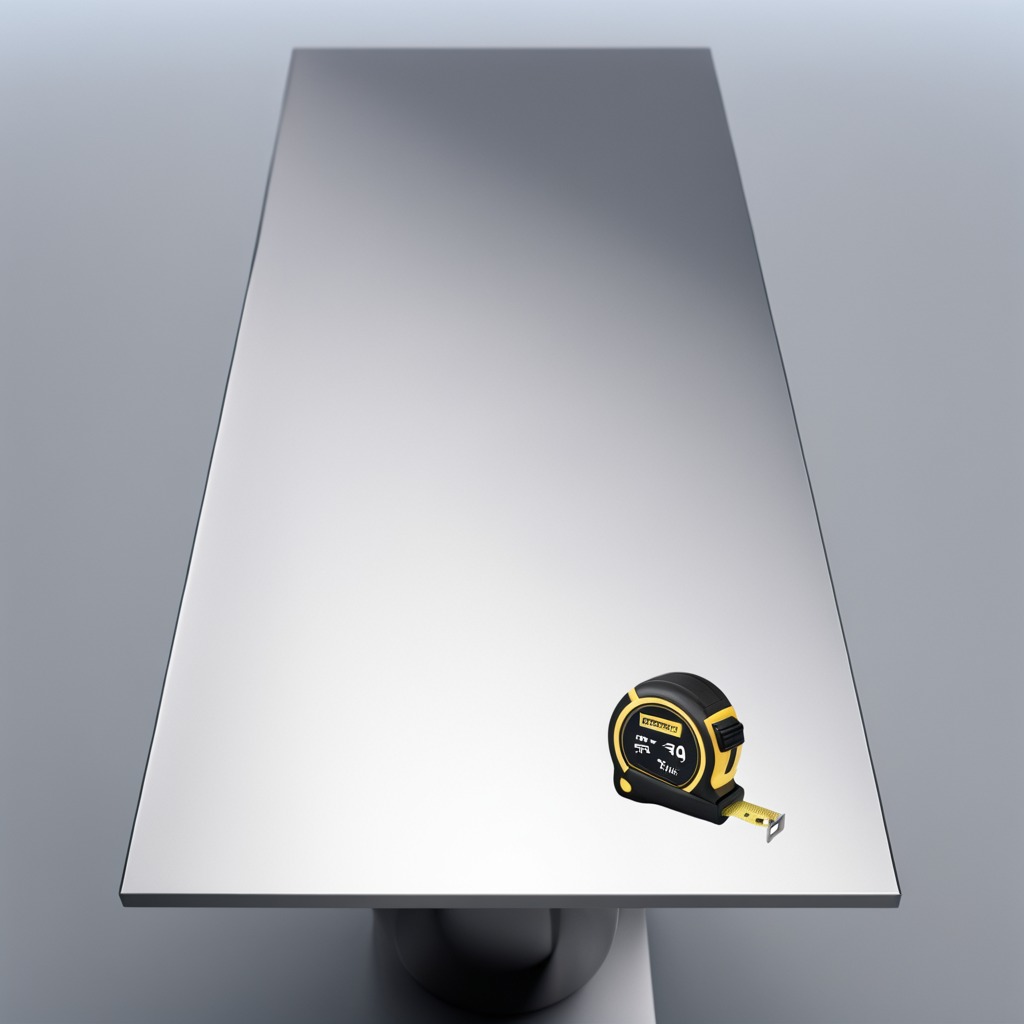
A measuring tape is lying on the stainless steel table.